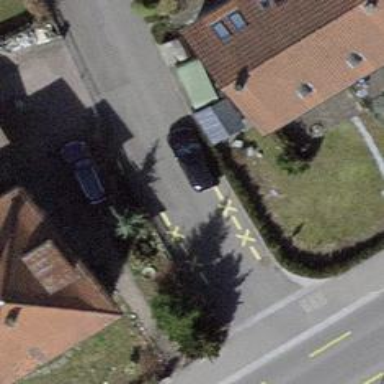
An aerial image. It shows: Residential road with asphalt surface and no sidewalks.